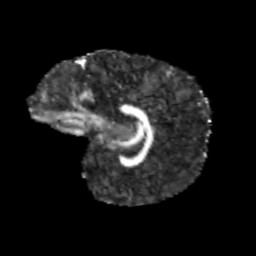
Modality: FA
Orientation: sagittal
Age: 9
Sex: male
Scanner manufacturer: siemens
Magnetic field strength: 3 T
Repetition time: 3.8 s
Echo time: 0.07 s